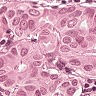
Metastatic tissue present: yes